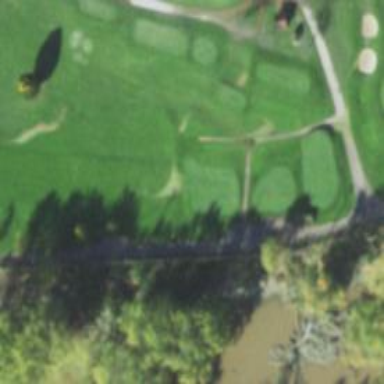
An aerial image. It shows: Pathway for golfing.